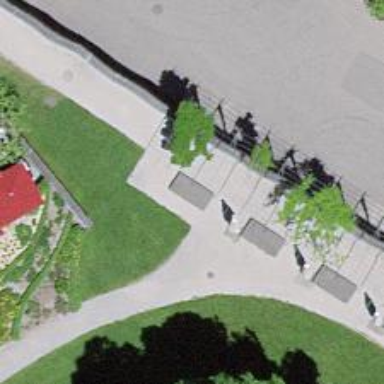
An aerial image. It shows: Bench.